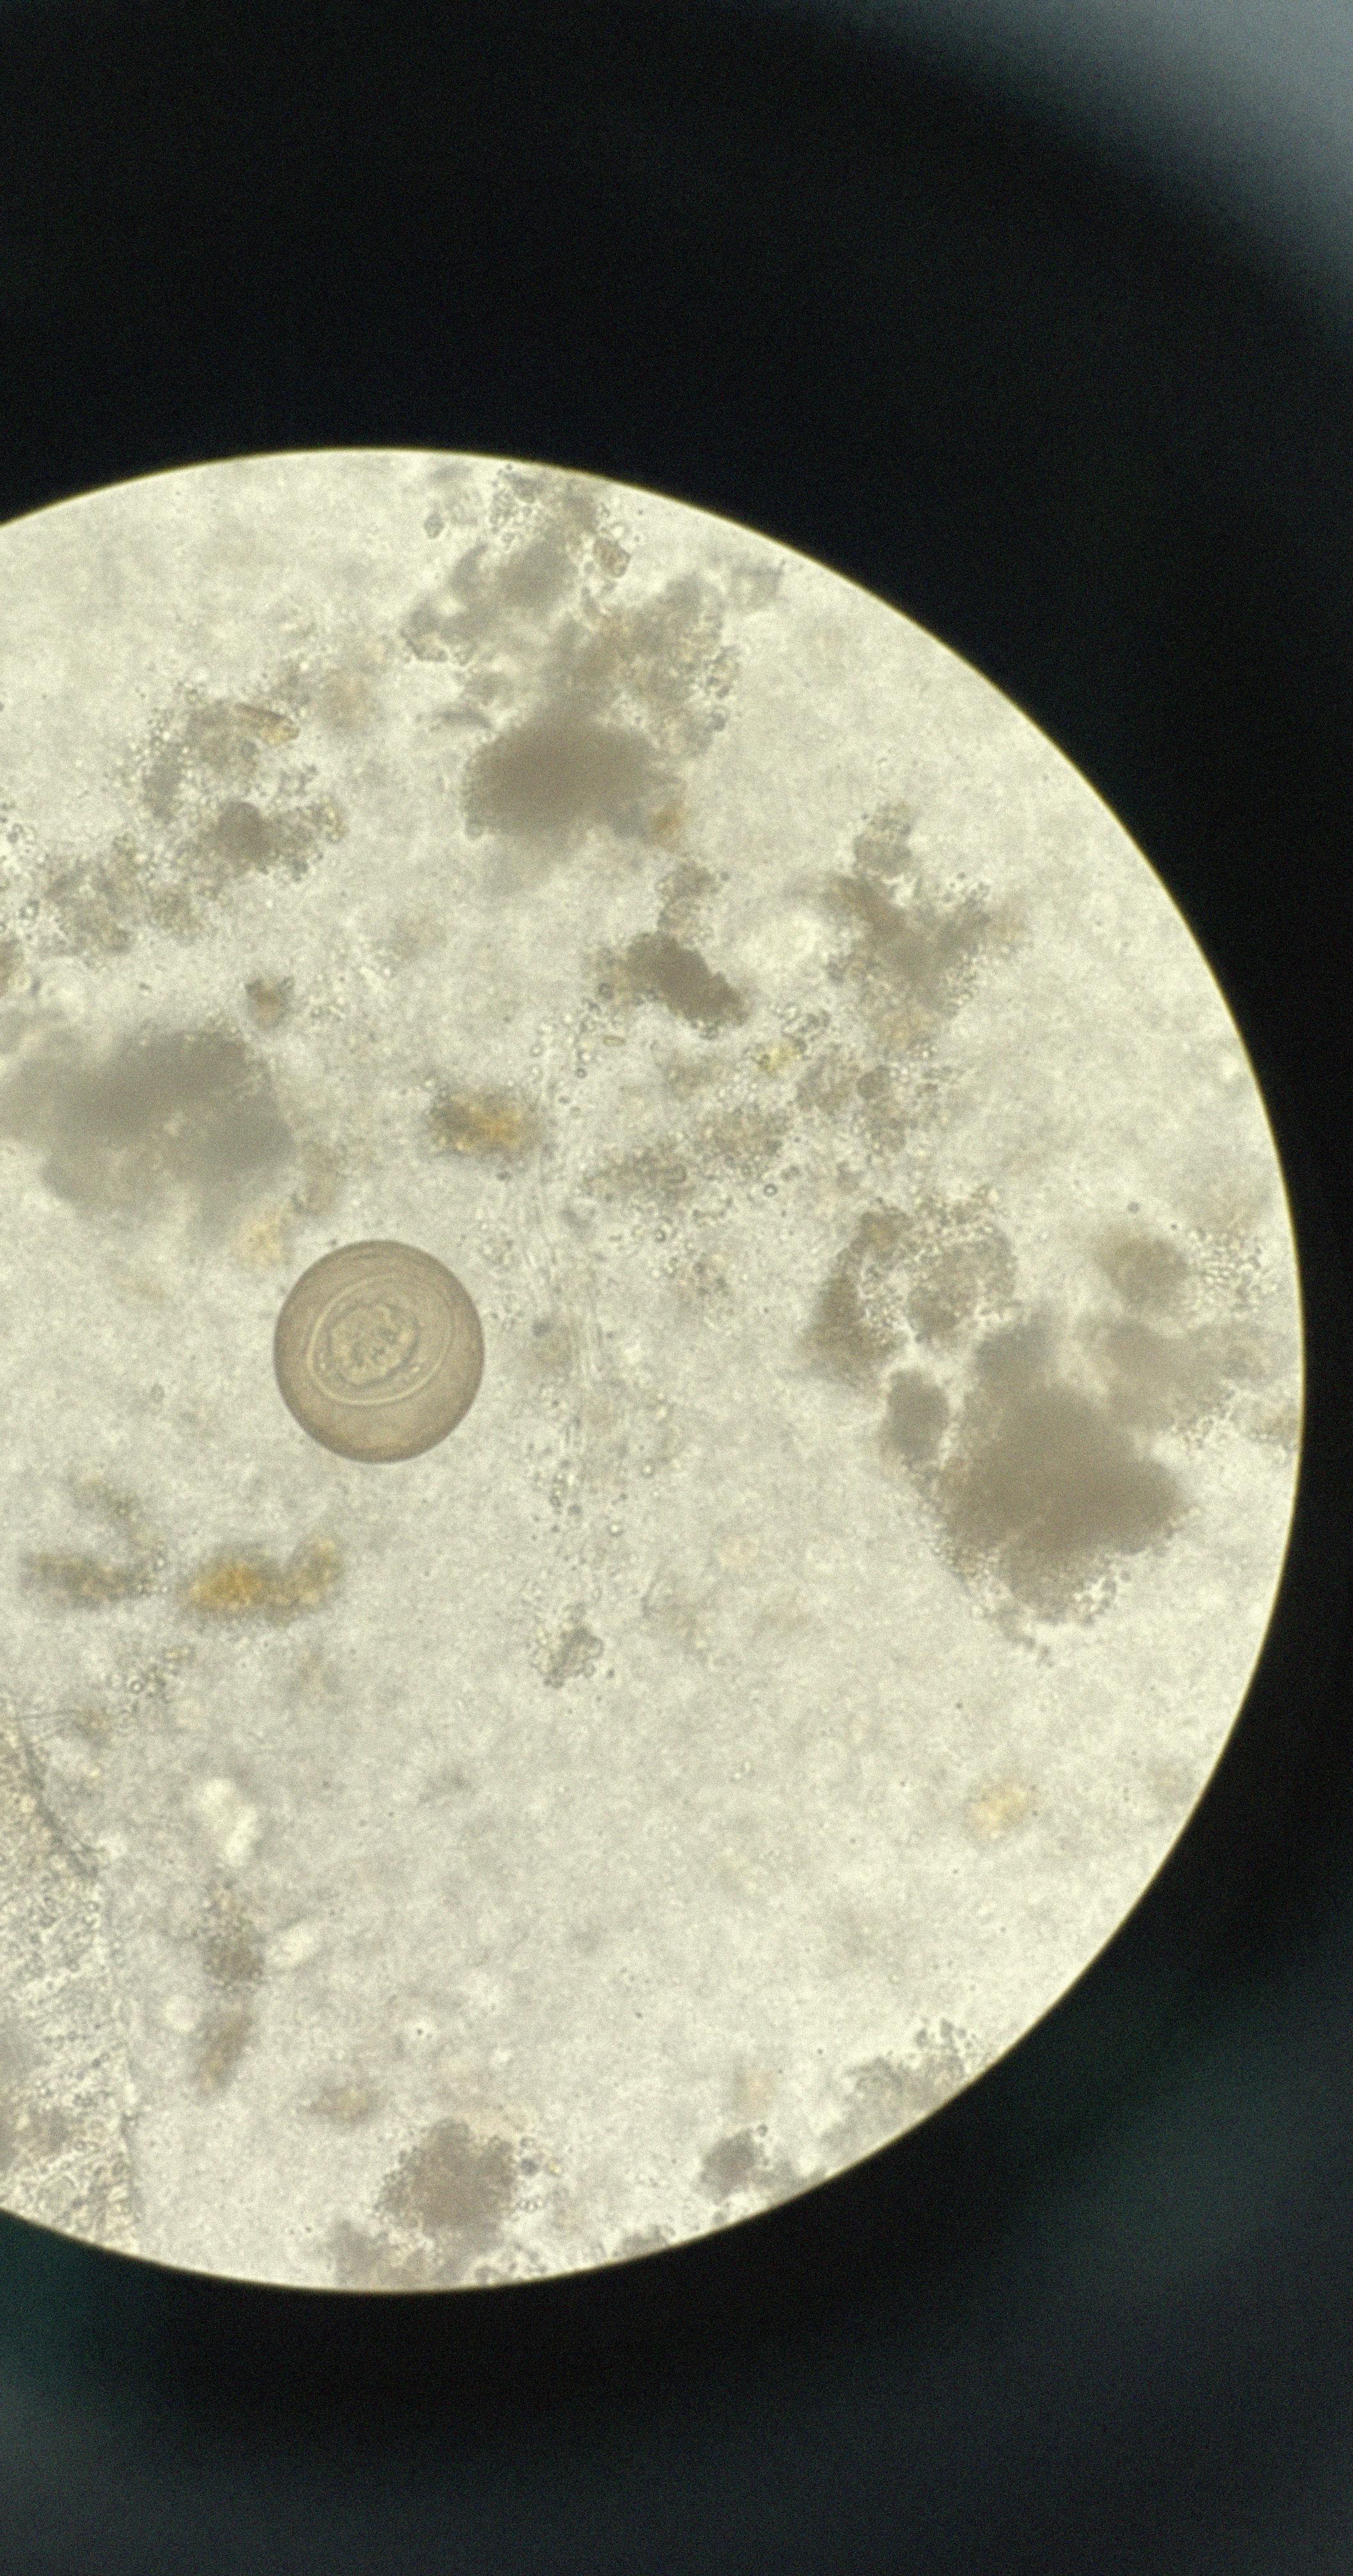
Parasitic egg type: Hymenolepis diminuta